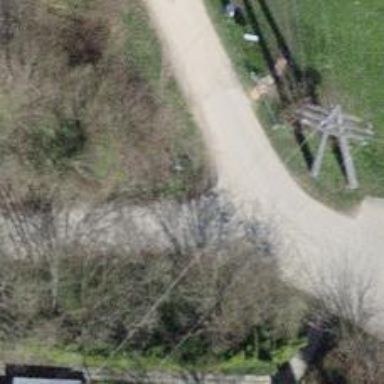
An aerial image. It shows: Guidepost at the trailhead for hikers.